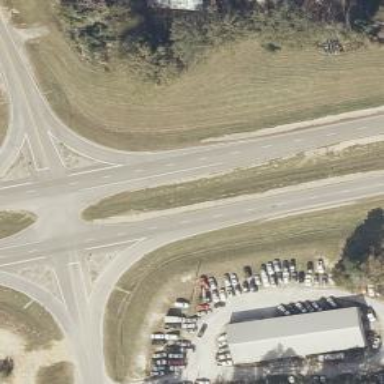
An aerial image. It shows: Asphalt trunk highway.